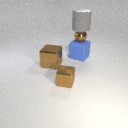
large blue rubber cube to the right of large brown metal cube